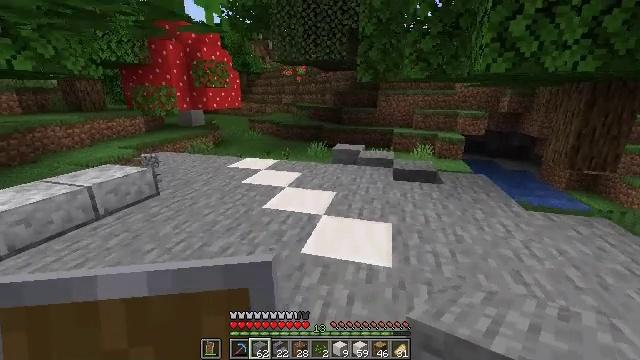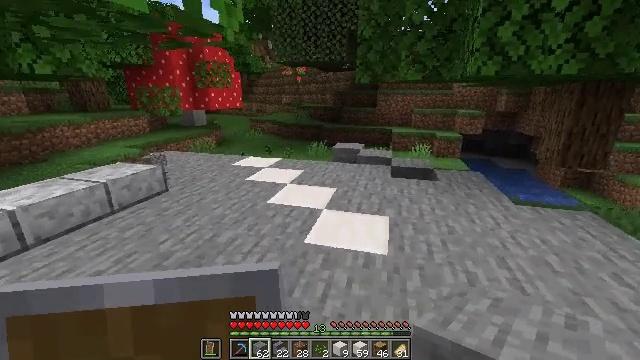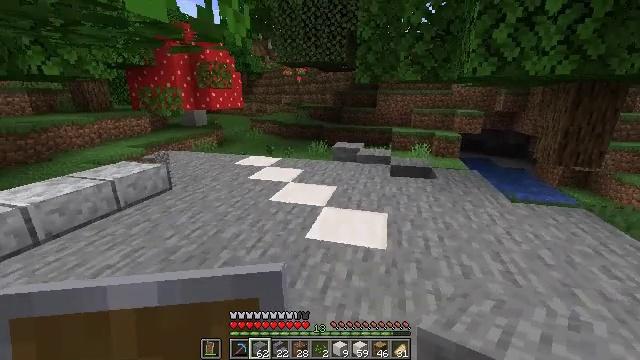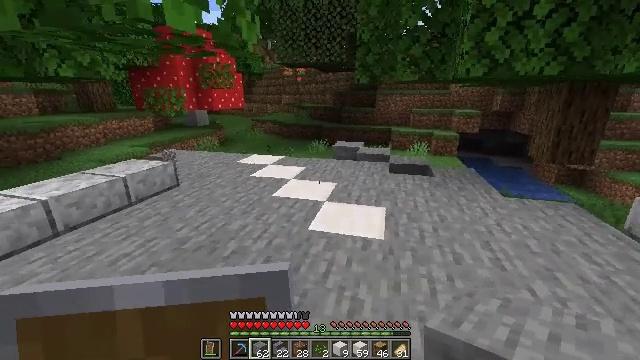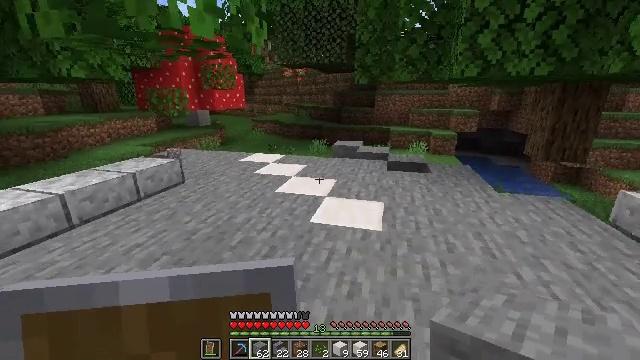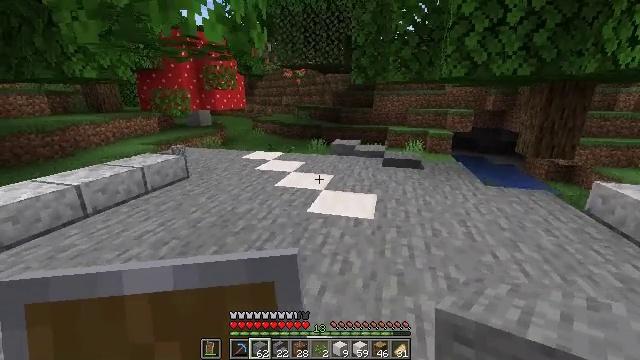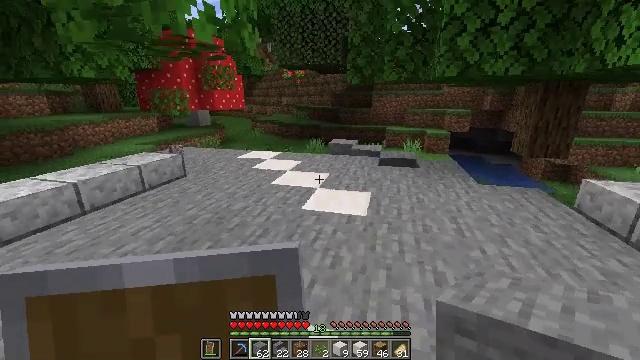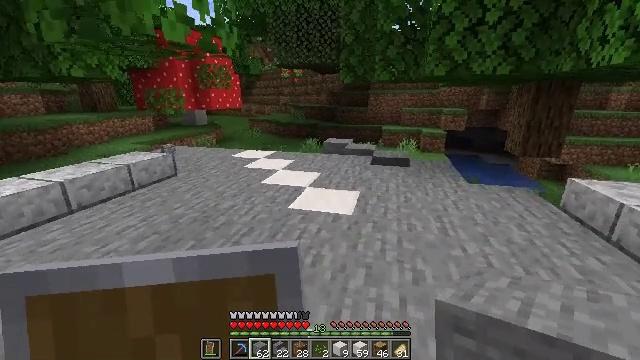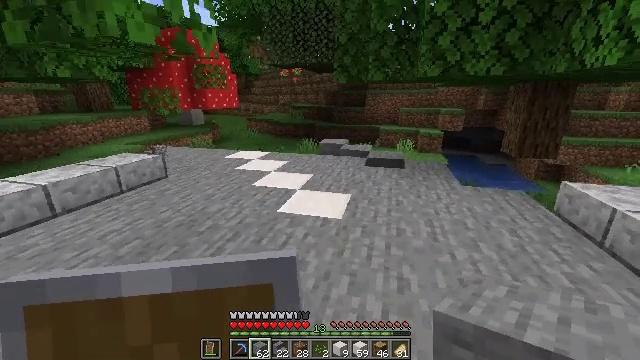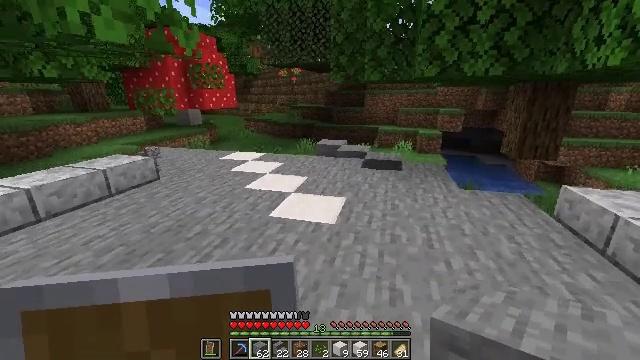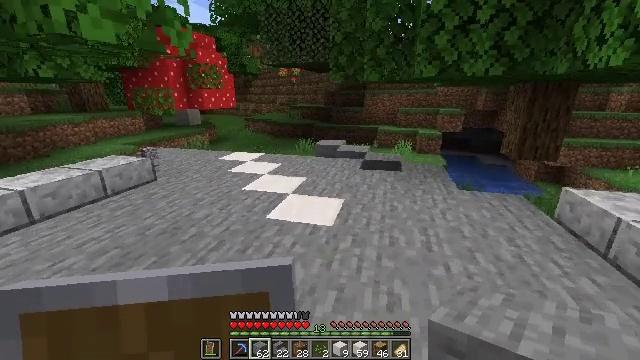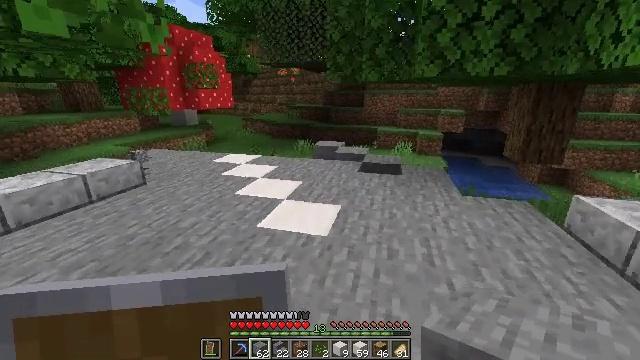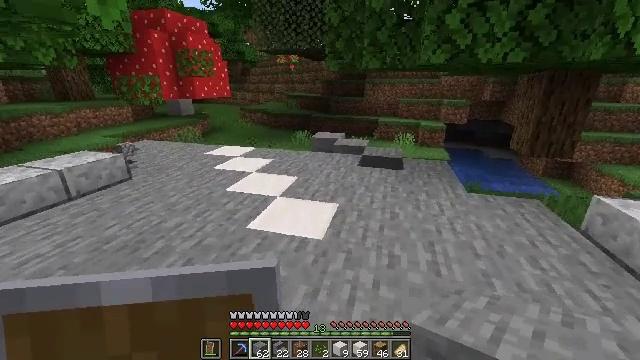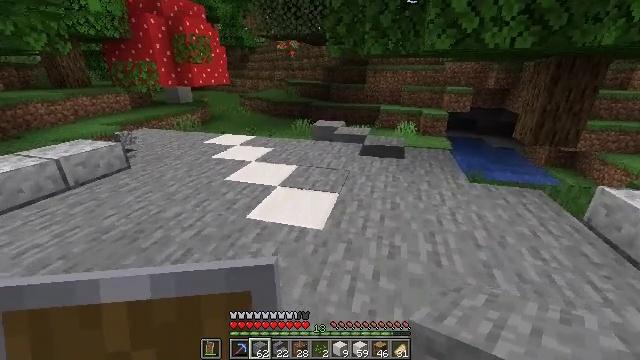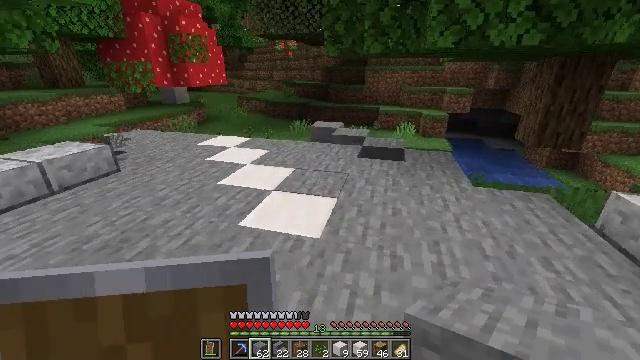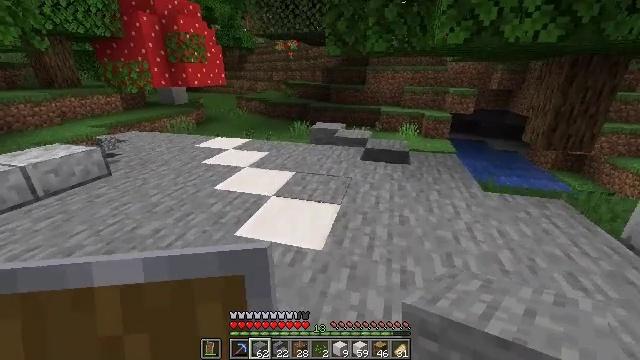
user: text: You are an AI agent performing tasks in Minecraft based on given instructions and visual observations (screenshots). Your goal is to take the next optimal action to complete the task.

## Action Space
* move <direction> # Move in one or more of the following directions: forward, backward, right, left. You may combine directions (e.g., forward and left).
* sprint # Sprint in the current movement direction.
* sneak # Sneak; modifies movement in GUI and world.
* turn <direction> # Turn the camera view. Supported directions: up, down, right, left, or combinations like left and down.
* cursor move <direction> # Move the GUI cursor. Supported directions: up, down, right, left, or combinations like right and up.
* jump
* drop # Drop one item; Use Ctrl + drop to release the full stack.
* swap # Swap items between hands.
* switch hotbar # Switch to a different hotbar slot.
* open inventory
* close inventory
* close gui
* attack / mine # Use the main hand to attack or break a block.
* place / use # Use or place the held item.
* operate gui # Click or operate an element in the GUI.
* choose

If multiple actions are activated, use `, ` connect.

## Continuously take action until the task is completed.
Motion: motion action
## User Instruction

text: Gather quartz blocks using a pickaxe.
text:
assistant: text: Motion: move back
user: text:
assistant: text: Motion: move back
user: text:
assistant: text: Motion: move back
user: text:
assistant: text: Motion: move back
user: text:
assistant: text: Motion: move right
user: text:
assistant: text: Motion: move right
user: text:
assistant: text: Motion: move forward and move right
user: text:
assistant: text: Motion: move forward and move right
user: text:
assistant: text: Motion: move forward
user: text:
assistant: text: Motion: move forward
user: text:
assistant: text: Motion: move forward
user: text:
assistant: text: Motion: move forward, turn down
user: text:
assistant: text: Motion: move forward, turn down
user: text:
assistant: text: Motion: move forward
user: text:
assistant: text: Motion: move left
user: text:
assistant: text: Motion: move forward and move left
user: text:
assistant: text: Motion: move forward and move left
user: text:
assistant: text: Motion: move forward and move left, turn down
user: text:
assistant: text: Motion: move forward and move left
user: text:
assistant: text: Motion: move forward
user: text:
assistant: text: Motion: move forward
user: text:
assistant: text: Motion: move forward, turn right and down
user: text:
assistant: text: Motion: turn right and down
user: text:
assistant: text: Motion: turn right and down
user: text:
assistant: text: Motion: turn right and down, switch to hotbar 1
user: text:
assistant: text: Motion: turn right, switch to hotbar 1
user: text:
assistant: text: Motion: turn right, switch to hotbar 1
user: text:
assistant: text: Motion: no_op
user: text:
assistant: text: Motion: no_op
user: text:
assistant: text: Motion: turn left